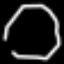
Label: octagon